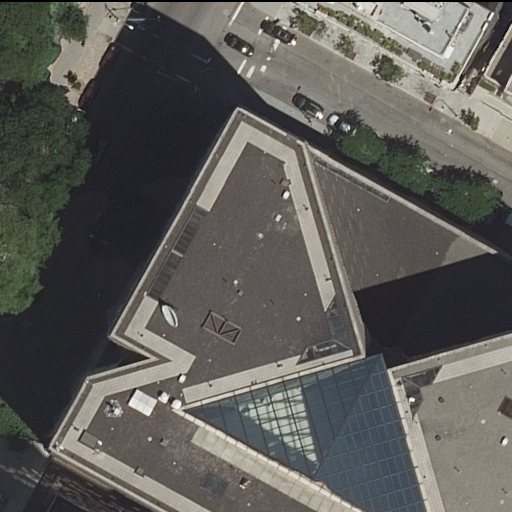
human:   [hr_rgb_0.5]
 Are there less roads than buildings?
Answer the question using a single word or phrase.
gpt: no

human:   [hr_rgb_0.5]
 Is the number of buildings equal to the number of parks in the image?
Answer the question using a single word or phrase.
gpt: no

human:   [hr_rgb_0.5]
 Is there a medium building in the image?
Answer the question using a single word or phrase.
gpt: yes

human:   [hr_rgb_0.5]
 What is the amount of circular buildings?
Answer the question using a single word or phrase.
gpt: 0

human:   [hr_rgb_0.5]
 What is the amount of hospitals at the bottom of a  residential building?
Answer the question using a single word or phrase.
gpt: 1

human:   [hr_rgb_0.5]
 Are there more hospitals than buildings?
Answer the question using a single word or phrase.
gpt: no

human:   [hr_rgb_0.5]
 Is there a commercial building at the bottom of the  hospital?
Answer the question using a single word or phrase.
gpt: no

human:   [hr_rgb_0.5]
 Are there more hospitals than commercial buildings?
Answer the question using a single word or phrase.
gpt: yes

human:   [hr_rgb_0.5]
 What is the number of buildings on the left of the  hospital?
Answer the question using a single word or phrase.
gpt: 0

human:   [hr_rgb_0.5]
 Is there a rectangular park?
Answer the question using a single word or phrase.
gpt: yes

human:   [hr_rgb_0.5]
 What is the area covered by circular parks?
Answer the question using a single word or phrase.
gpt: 0m2

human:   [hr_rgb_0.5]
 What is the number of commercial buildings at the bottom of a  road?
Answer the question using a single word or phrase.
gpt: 0

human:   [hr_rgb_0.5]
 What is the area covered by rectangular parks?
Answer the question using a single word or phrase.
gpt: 10631m2

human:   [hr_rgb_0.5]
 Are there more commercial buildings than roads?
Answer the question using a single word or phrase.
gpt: no

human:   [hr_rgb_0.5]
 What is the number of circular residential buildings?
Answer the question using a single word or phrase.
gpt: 0

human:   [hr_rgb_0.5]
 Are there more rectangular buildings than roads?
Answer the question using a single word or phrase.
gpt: no

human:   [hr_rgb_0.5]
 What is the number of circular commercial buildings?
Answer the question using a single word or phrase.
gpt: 0

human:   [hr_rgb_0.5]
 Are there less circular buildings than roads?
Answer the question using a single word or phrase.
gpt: yes

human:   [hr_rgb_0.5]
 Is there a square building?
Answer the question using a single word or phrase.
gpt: no

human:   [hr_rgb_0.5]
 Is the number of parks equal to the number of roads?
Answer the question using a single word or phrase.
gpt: no

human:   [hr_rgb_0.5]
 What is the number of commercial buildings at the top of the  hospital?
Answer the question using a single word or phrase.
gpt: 0

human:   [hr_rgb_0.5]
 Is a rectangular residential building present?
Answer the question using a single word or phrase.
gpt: yes

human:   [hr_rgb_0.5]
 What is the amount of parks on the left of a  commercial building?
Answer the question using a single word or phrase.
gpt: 0

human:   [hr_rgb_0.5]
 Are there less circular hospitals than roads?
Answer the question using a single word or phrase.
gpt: yes

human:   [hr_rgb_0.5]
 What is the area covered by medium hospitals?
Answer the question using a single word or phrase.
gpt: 0m2

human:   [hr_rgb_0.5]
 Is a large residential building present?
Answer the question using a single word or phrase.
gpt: yes

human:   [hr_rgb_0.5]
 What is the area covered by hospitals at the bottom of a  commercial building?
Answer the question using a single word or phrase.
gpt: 0m2

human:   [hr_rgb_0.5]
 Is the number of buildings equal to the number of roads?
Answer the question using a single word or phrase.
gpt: yes

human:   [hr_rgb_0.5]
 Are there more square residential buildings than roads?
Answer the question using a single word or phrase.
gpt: no

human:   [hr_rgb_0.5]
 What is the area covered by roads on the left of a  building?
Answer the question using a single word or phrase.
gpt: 0m2

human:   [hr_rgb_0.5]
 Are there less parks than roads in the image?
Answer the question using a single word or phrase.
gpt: yes

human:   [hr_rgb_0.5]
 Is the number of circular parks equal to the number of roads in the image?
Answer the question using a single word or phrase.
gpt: no

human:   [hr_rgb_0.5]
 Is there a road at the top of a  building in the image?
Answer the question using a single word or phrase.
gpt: yes

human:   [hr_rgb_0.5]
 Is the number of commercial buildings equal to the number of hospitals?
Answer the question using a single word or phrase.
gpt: no

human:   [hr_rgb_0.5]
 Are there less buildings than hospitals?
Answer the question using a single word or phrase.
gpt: no

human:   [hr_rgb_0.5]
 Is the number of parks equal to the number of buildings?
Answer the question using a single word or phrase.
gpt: no